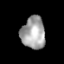
Tissue: lung
Cell type: Epithelial cells
Senescence score: 0.2403
Nuclear area (px): 756
Mean DAPI intensity: 164.474